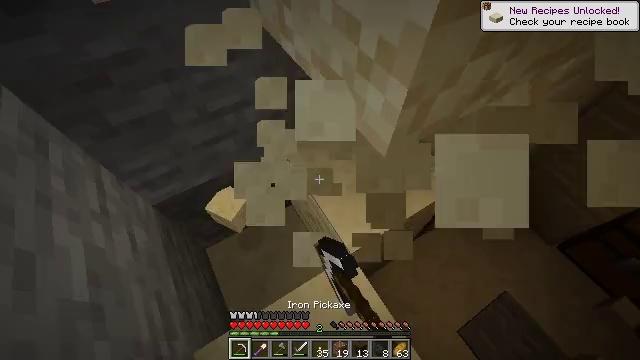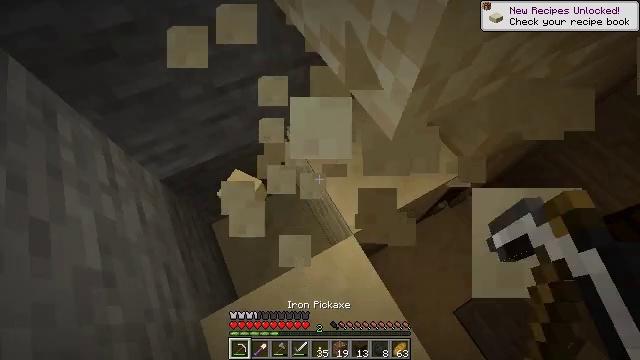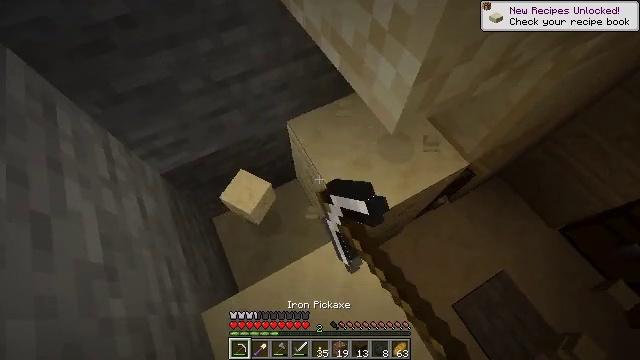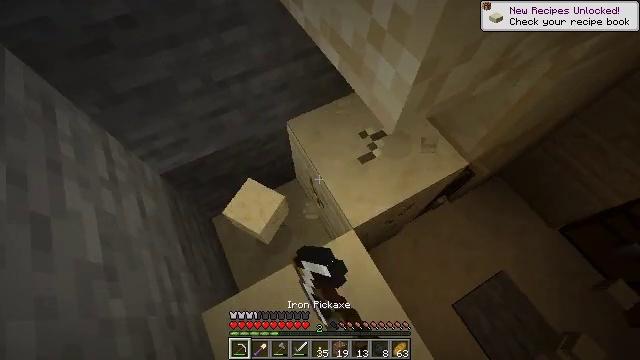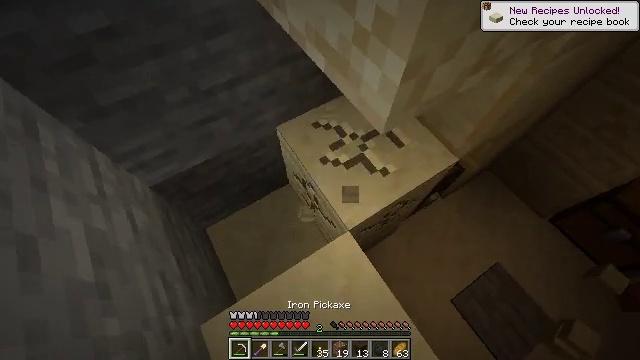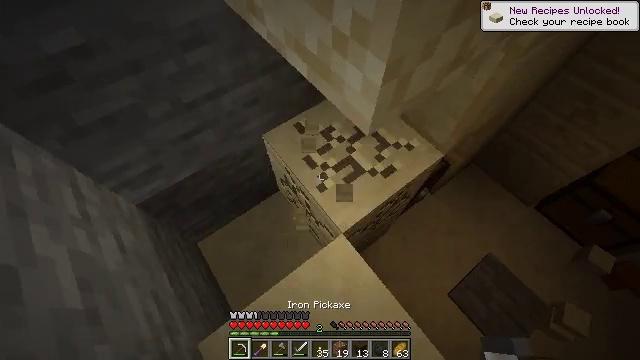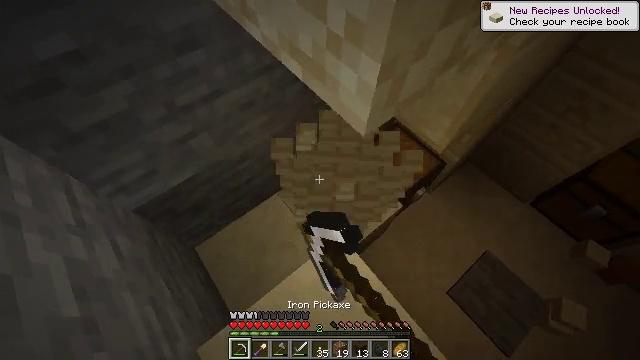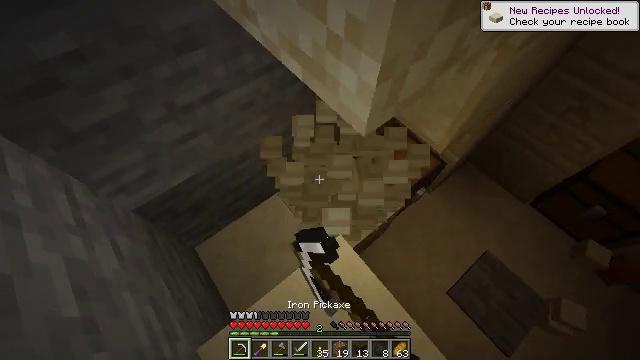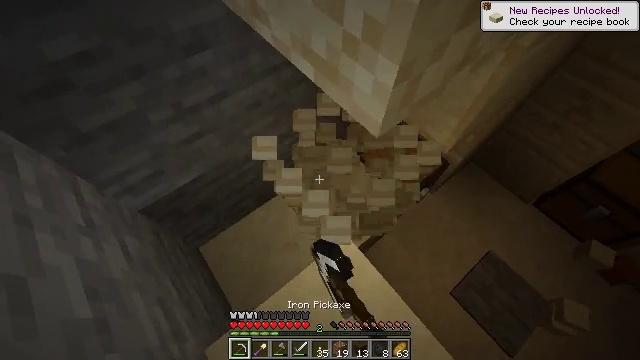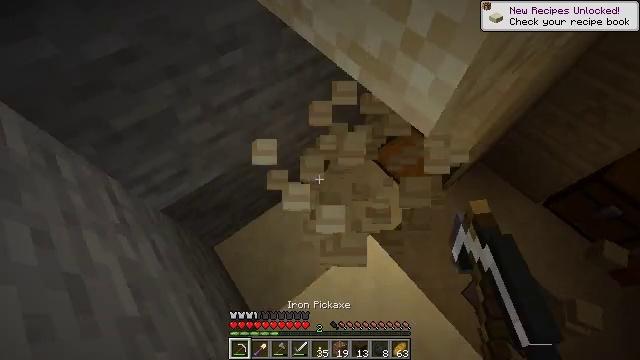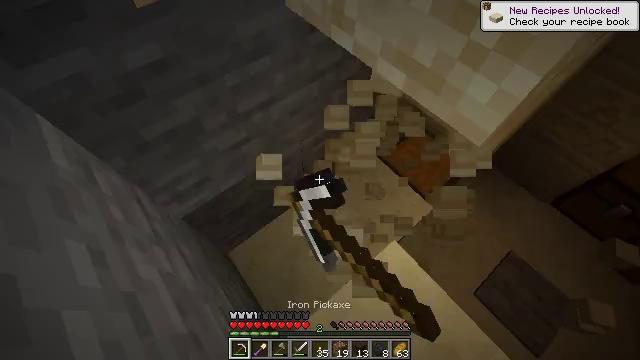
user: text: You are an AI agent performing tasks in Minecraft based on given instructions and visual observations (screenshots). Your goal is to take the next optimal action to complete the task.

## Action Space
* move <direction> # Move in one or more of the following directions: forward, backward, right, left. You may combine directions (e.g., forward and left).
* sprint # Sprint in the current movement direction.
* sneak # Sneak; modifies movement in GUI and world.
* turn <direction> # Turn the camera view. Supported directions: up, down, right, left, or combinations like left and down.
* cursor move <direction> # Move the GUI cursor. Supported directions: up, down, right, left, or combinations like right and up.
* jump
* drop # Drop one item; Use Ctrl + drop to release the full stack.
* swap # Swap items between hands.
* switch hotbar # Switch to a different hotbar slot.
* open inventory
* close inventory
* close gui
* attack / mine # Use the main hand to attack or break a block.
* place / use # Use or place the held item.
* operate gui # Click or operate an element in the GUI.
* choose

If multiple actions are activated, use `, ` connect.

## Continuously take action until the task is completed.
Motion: motion action
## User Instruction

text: Break the chiseled sandstone block.
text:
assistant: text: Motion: turn left and down, attack / mine
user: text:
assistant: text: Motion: turn down, attack / mine
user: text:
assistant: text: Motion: attack / mine
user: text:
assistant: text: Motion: turn right, attack / mine
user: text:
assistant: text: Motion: turn right and up, attack / mine
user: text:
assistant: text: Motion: turn right, attack / mine
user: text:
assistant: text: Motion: attack / mine
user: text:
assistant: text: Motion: move left, attack / mine
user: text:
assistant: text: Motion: move left, attack / mine
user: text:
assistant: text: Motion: move left, attack / mine
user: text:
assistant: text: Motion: attack / mine